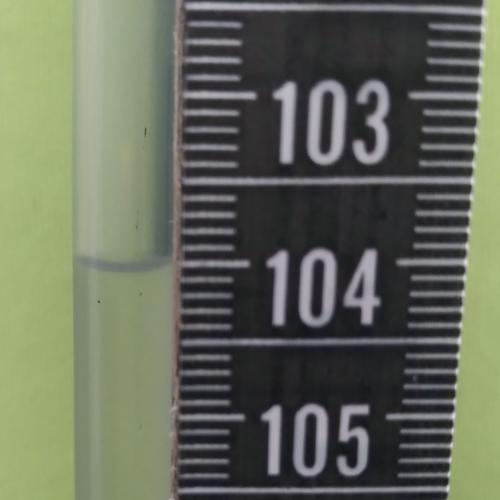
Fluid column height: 104.0 cm